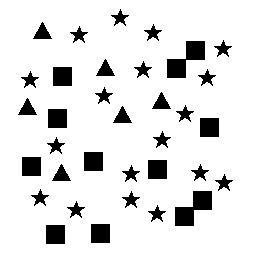
Squares: 12
Triangles: 6
Stars: 18
Total shapes: 36